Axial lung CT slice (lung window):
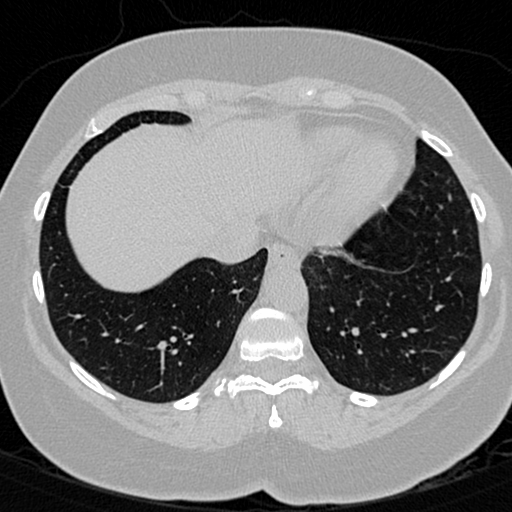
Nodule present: no